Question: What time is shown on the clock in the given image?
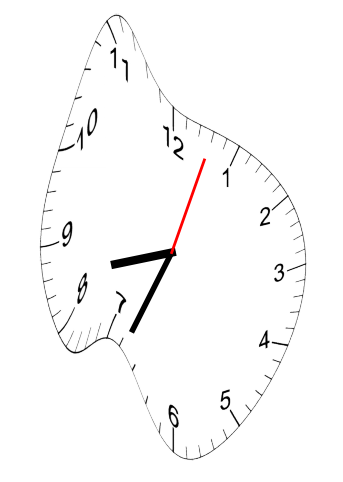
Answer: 08:34:03